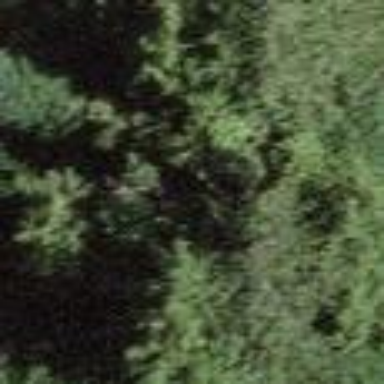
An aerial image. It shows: Patch of scrub vegetation.